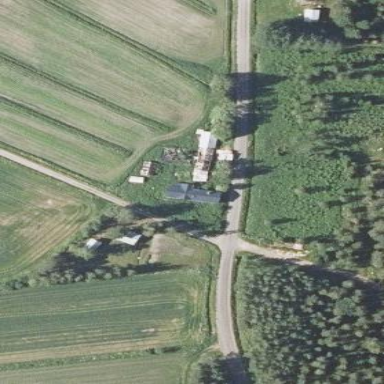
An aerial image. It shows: Farmyard area.